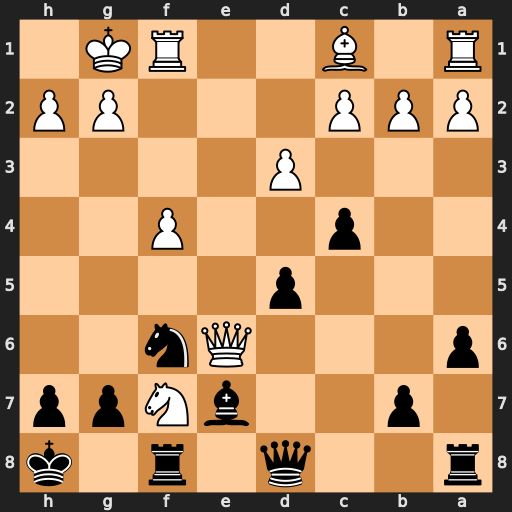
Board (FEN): r2q1r1k/1p2bNpp/p3Qn2/3p4/2p2P2/3P4/PPP3PP/R1B2RK1
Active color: b
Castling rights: -
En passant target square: -
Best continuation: Rxf7 Qxf7 Qd7 Kh1 Rf8 Qxf8+ Bxf8